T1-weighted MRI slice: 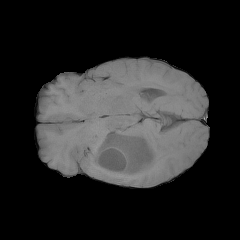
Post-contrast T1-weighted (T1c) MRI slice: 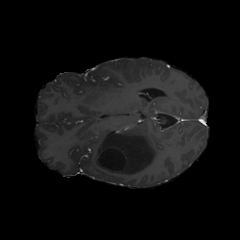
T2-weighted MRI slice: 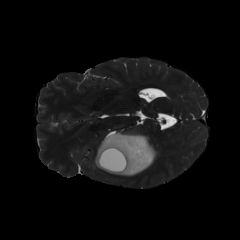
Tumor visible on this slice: yes